如图，在长方体$ABCD-EFGH$中，与平面$EBCH$垂直的平面是\underline{\quad\quad}．}

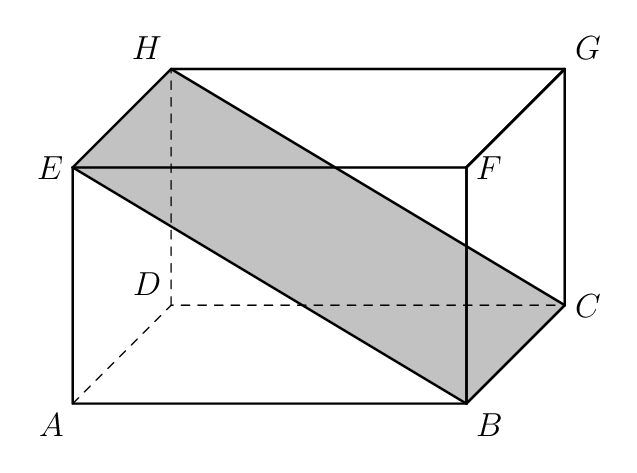
【解答】
\vspace{0.5cm}
\noindent\textbf{【答案】平面$ABFE$、平面$CDHG$}

\vspace{0.5cm}
\noindent\textbf{【分析】本题考查了长方体中平面与平面的位置关系，如果一个平面过另一个平面的垂线，则这两个平面垂直，找到平面的垂线是解答本题的关键．}

\vspace{0.5cm}
\noindent\textbf{【详解】解：$\because EH \perp EF$，$EH \perp AE$，}
\noindent\textbf{$\therefore EH \perp$平面$ABFE$，}
\noindent\textbf{$\because EH$在平面$EBCH$内，}
\noindent\textbf{$\therefore$平面$EBCH \perp$平面$ABFE$，}
\noindent\textbf{同理可得：平面$EBCH \perp$平面$CDHG$，}
\noindent\textbf{故答案为：平面$ABFE$、平面$CDHG$．}